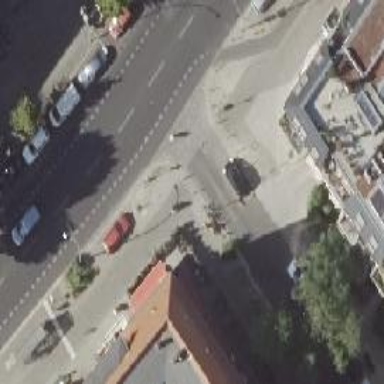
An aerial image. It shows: Unmarked crossing on the road.